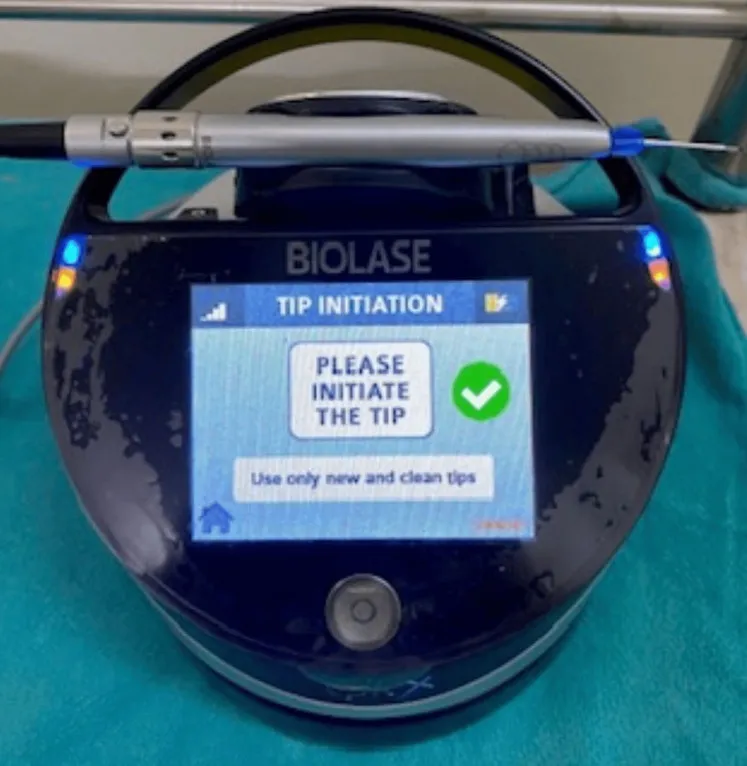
The laser diode used in the procedure. Biolase, Lake Forest, California, United States.
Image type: medical_photograph (other_medical_photograph)